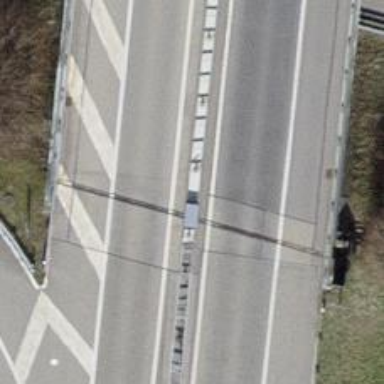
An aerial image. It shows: Motorway link.